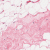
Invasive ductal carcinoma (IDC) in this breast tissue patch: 0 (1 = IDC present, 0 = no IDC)